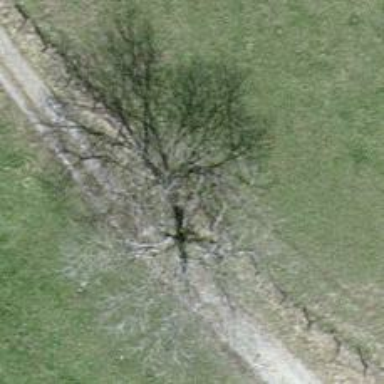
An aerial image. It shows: Urban tree adds touch of nature to the surroundings.